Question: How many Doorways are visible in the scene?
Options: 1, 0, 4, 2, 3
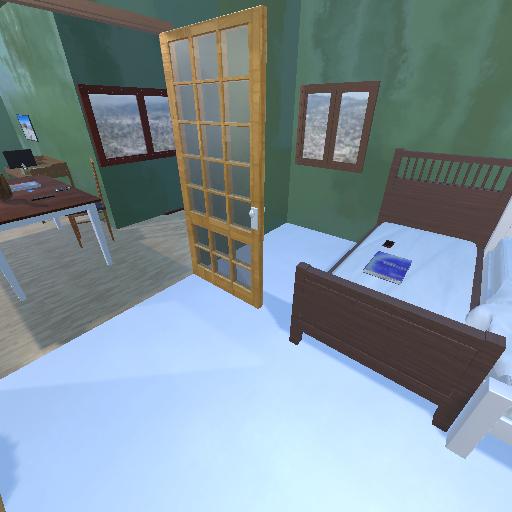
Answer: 1